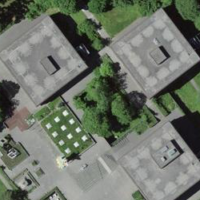
EUNIS habitat code: 53
Species observed at this site:
Juglans regia
Circaea lutetiana